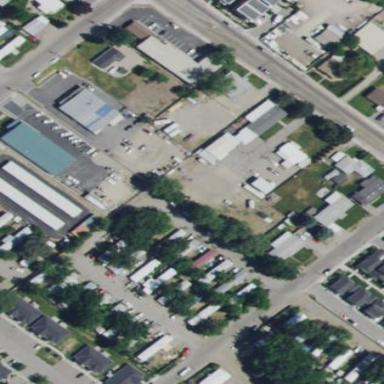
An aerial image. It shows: Residential area known as trailer park.